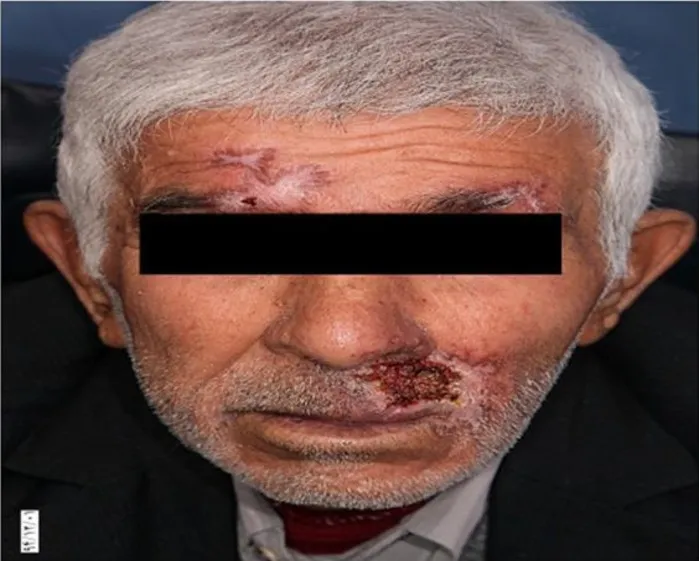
Significant treatment of lesion by meglumine antimoniate.
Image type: medical_photograph (other_medical_photograph)